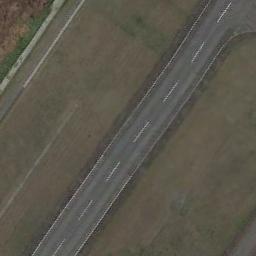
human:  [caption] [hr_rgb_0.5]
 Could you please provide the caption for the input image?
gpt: The runway is on the bare land next to the grass .

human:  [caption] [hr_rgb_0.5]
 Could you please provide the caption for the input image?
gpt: The grass is on either side of the runway .

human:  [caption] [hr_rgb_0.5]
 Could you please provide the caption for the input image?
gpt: There is brown bare ground next to the runway, With short white lines on the runway .

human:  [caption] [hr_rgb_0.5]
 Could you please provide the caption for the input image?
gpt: The runway goes through the clearing and some center line markings are on the runway .

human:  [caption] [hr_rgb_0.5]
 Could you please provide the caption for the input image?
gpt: There are brown bare land beside the runway .